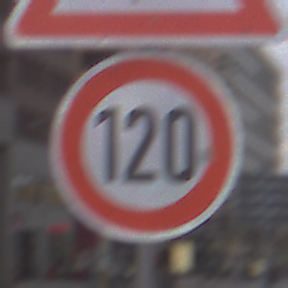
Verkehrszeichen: Geschwindigkeit120
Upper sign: FlugbetriebRechts
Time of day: MorningAfternoon
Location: Outdoor (Urban)
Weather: Overcast
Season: NotSpecified
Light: Natural